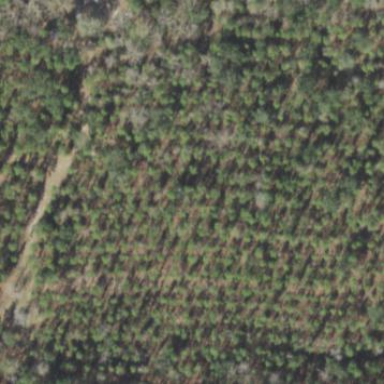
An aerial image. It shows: Forest dominated by needle-leaved trees.